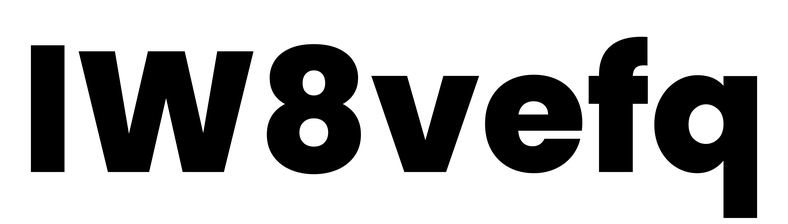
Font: Poppins-ExtraBold